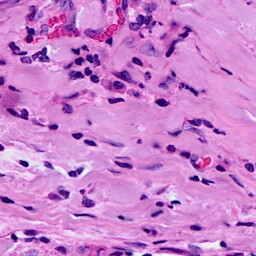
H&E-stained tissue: Breast